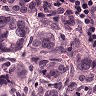
Metastatic tissue present: yes